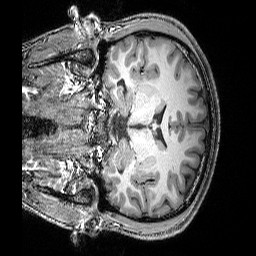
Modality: T1w
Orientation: coronal
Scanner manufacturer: siemens
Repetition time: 2.25 s
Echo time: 0.00418 s